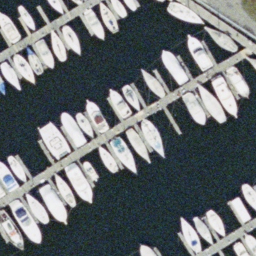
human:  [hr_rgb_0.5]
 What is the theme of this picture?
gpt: harbor

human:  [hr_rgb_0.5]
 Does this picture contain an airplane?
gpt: no

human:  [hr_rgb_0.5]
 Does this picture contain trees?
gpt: no

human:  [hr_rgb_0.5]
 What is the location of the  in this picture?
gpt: i cannot see it